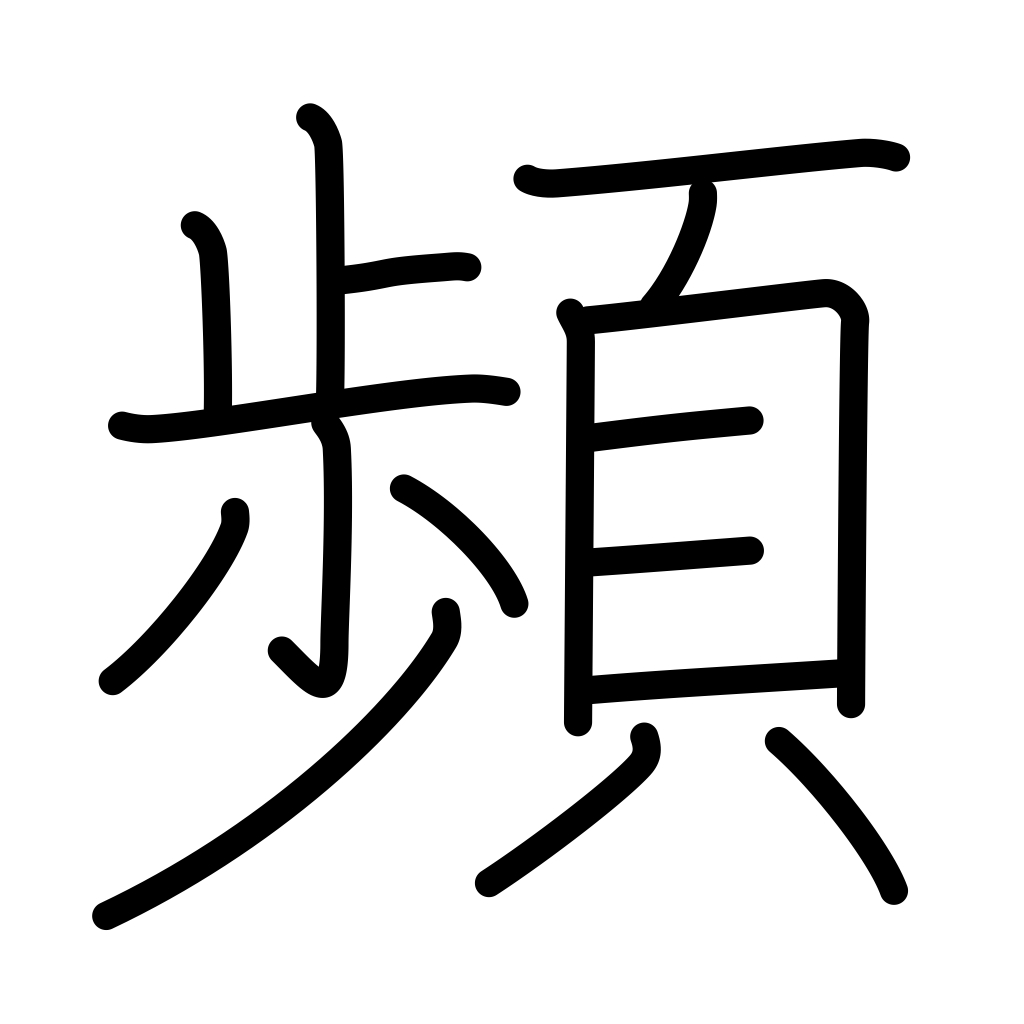
Meaning: repeatedly, recur